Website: home-depot
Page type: payment
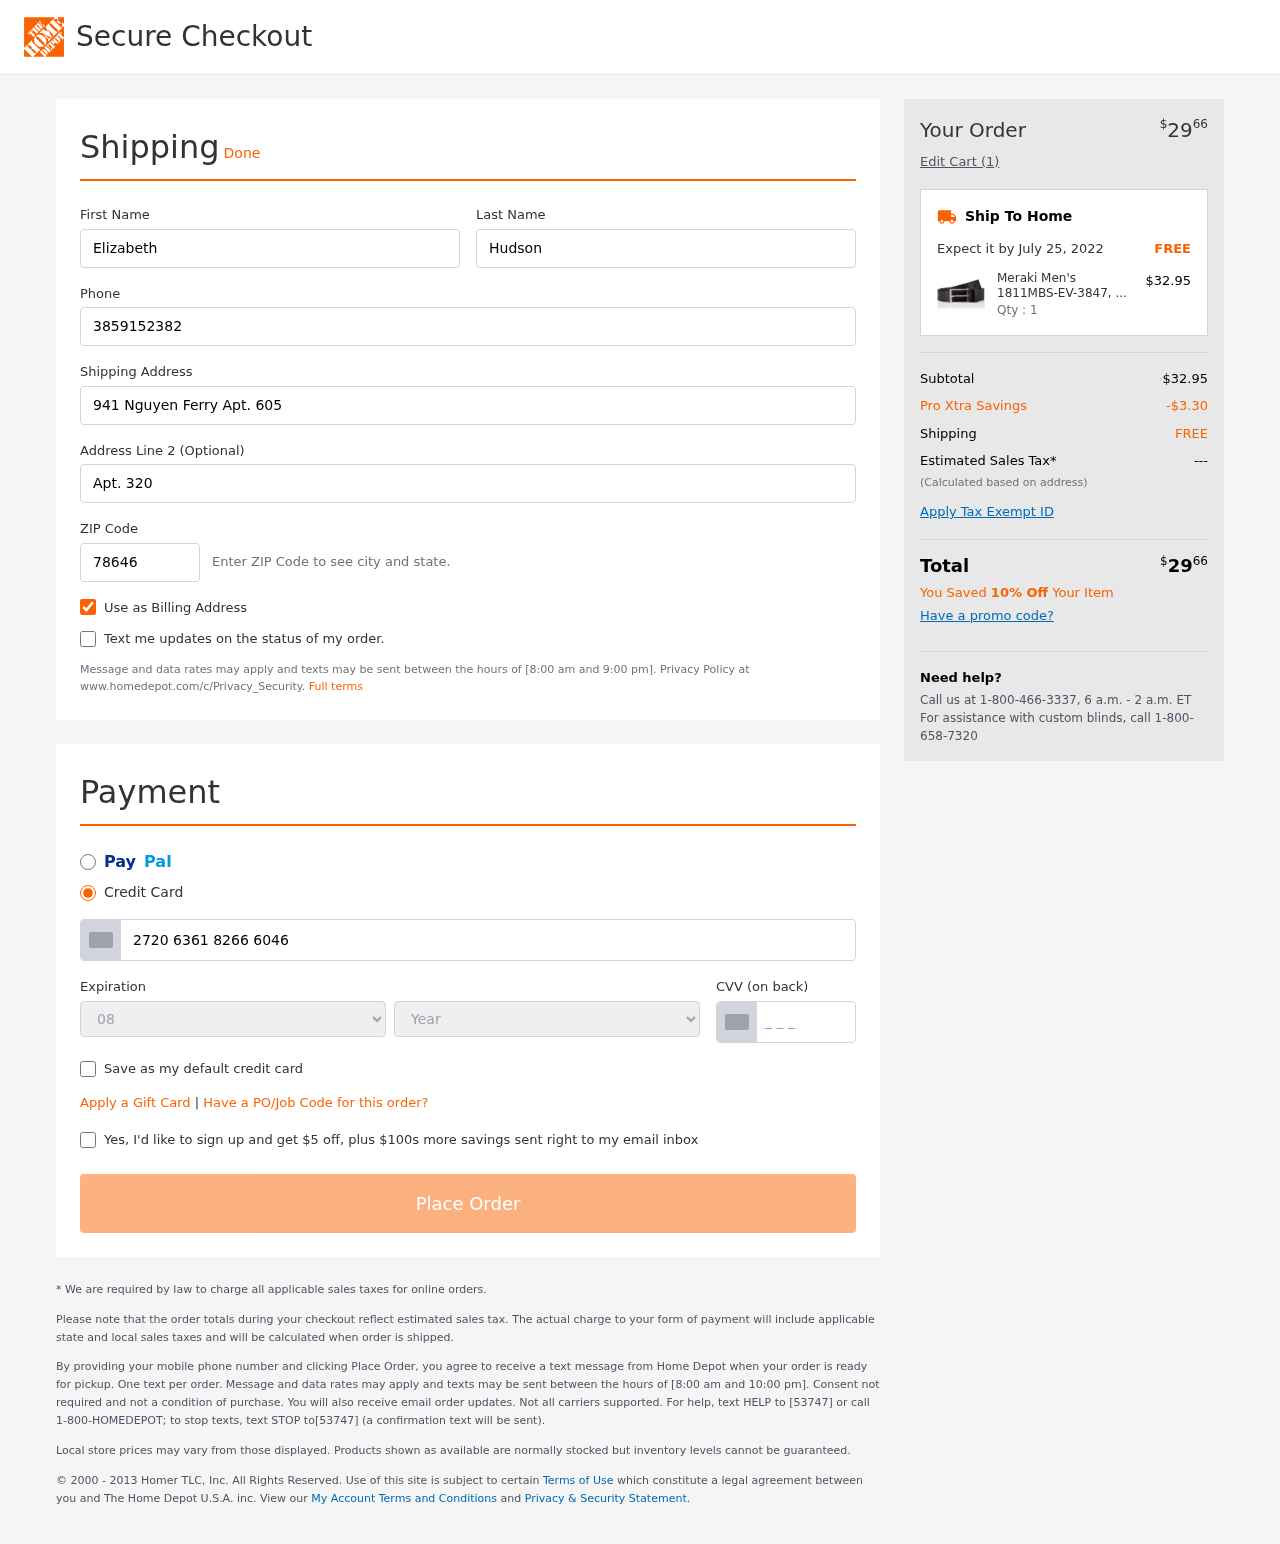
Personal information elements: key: PII_CARD_CVV
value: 782
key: PII_CARD_EXPIRY_MONTH
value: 08
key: PII_CARD_EXPIRY_YEAR
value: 28
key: PII_CARD_NUMBER
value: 2720 6361 8266 6046
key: PII_FIRSTNAME
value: Elizabeth
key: PII_LASTNAME
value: Hudson
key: PII_PHONE
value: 3859152382
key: PII_POSTCODE
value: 78646
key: PII_STREET
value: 941 Nguyen Ferry Apt. 605
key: PII_STREET2
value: Apt. 320
Product elements: key: PRODUCT1_NAME
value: Meraki Men's 1811MBS-EV-3847, Black), X-Large (Size:XL)
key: PRODUCT1_PRICE
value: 32.95
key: PRODUCT1_QUANTITY
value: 1
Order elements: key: ORDER_TOTAL
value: $2966
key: ORDER_NUM_ITEMS
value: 1
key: ORDER_DELIVERY_DATE
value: July 25, 2022
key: ORDER_SUBTOTAL
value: $32.95
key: ORDER_DISCOUNT
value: -$3.30
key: ORDER_SHIPPING_COST
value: FREE